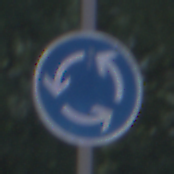
Verkehrszeichen: Kreisverkehr
Umgebung: Outdoor, Nature
Tageszeit: Midday
Wetter: Clear
Licht: Natural
Jahreszeit: Summer
Kontrast: HighContrast